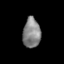
Tissue: skin
Cell type: T cells
Senescence score: 0.239
Nuclear area (px): 512
Mean DAPI intensity: 132.883